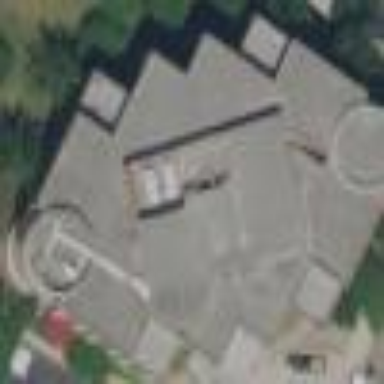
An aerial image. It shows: Commercial building.